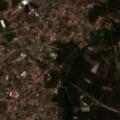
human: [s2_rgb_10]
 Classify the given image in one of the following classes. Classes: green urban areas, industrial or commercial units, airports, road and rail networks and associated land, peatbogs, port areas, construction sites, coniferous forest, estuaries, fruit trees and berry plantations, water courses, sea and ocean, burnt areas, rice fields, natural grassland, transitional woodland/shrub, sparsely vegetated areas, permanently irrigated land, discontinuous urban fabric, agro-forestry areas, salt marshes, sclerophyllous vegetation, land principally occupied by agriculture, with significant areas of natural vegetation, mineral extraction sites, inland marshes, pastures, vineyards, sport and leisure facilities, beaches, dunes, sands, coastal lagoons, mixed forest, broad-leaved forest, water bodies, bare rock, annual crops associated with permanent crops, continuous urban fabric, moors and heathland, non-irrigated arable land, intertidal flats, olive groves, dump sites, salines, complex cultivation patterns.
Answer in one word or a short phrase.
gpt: discontinuous urban fabric, industrial or commercial units, coniferous forest, mixed forest